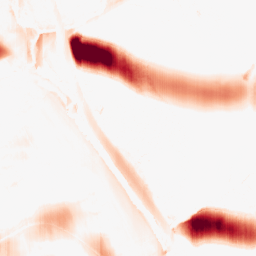
Category: morphological
Decomposition family: morphological_ellipse
Decomposition parameters: operation: opening
width: 50
height: 5
Upsampling method: quadratic
Upsampling parameters: scale: 8
Upsampling scale: 8